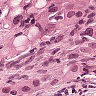
Metastatic tissue present: yes